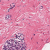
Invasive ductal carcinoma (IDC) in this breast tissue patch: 0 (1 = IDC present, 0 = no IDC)